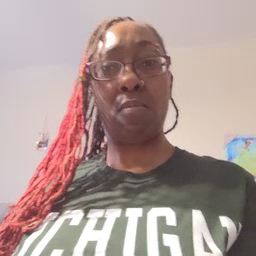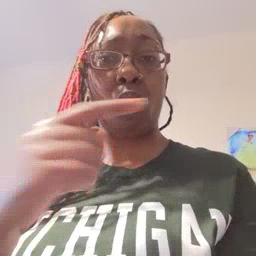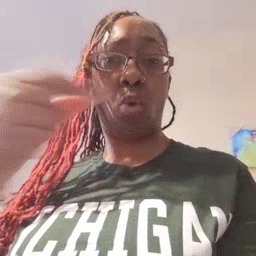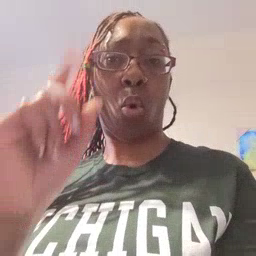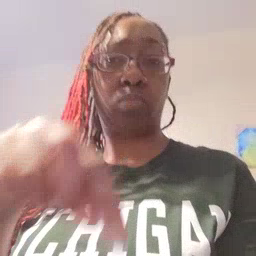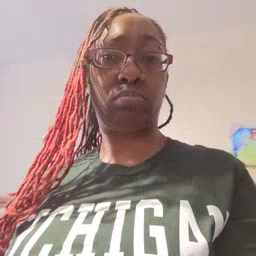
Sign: go